Question: I have a directory structure that looks like this, with my script sitting in the 'alerts' directory:

Each directory in the 'subscribers' directory has config files that I want to read, however, I am having a hard time opening the sub directory within 'subscribers'. For instance, I cannot seem to open the 'MNTF' directory.
Below is a quick script I wrote, am I missing something?
'''
if($sub_handle = opendir('subscribers/')){
while (false !== ($entry = readdir($sub_handle))) {
if (substr($entry, 0, 1) == '.') {
continue;
}
if($handle = opendir($entry)){
echo "in my second directory";
}
else{
exit('cannot read subscriber');
}
}
}
else{
exit('nope');
}
'''
When I echo out '$entry', it reads 'MNTF'. The output on the screen is 'cannot read subscriber'. My desired result would it to echo 'in my second directory'.
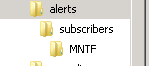
Answer: The path of the second 'opendir' is relative to the location of the script:
'''
if($handle = opendir('subscribers/'.$entry)){
'''
This fixed it for me.